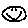
Label: smiley face